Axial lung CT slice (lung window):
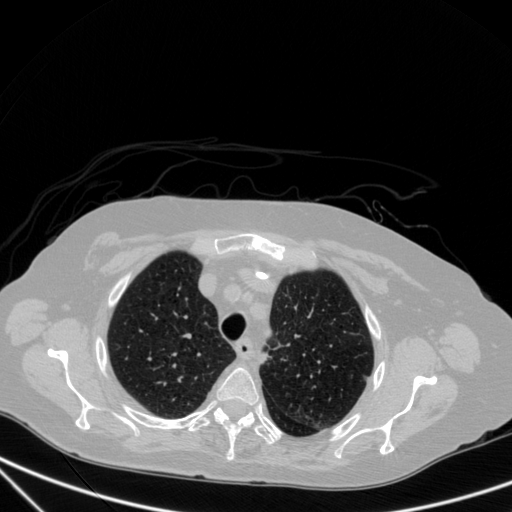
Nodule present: no